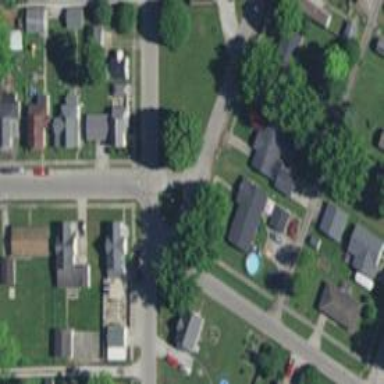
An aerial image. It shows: Residential road.